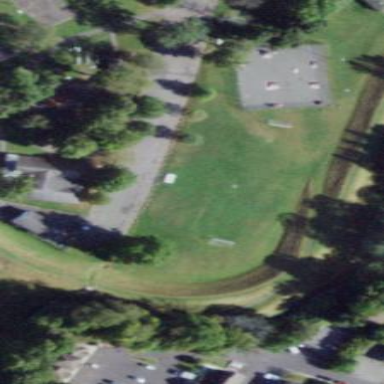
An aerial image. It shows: Soccer pitch for leisureland activities.